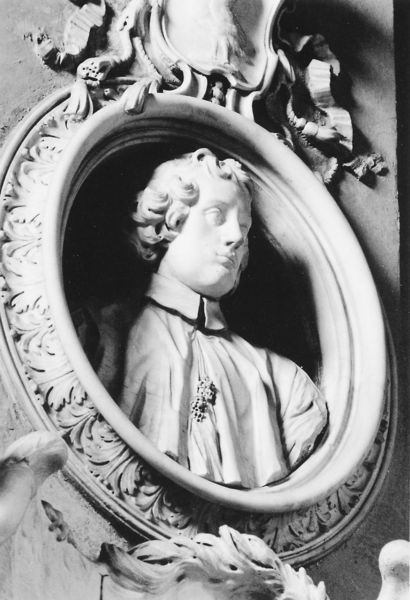
Titel: Denkmal für Guiseppe Parravicini
Künstler: Camillo Rusconi
Standort: Rom, S. Francesco a Ripa (EU - I - Latium)
Schlagwörter: blätter, kopf, mann, umhang, marmor, weiss, blick, jung, gesicht, kragen, rahmen, stein, bildnis, portrait, porträt, kirche, figur, geistlicher, haare, kutte, mantel, brosche, locken, kreis, rund, tondo, engel, skulptur, relief, kette, kartusche, runde, detail, büste, plastik, fotografie, proträt, kardinal, kurz, wappen, rosette, mönch, akanthus, protrait, bischog, mönc